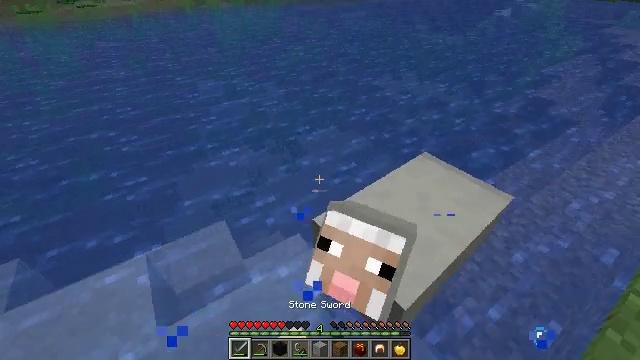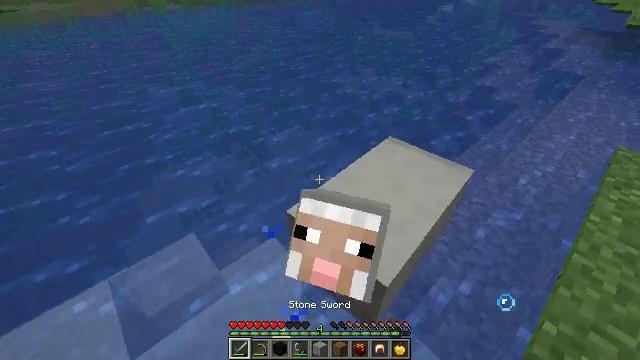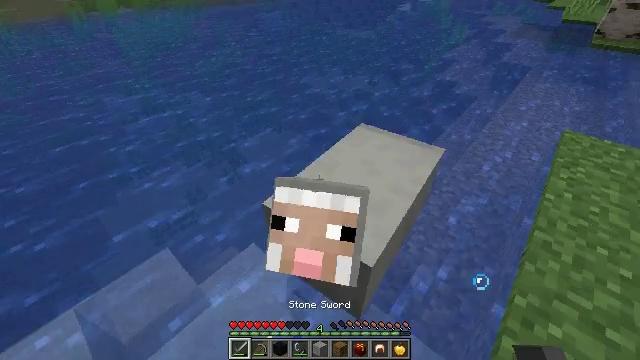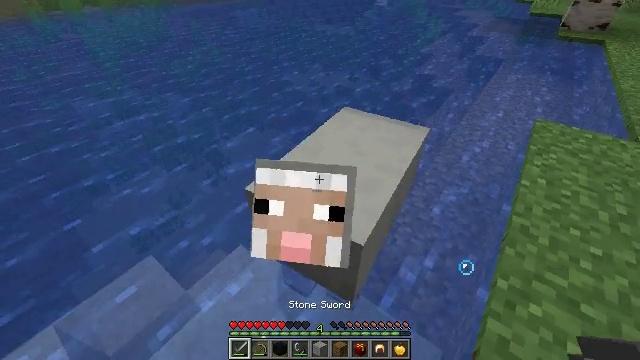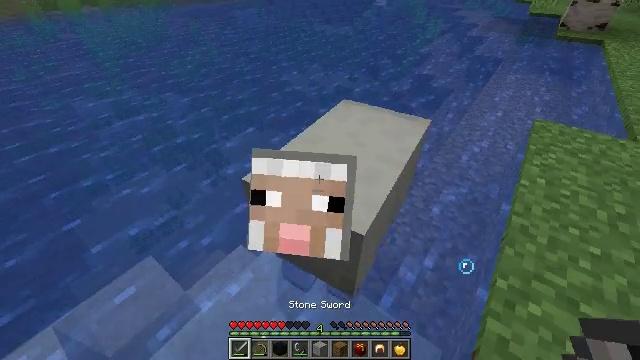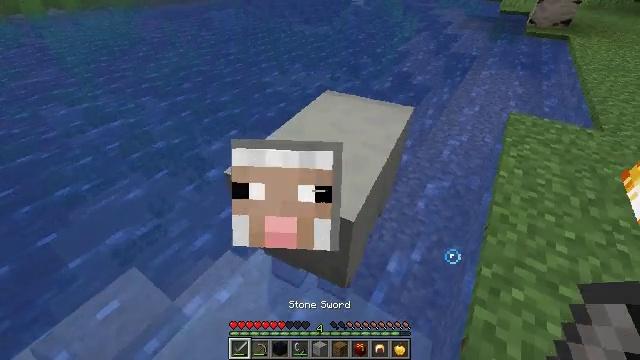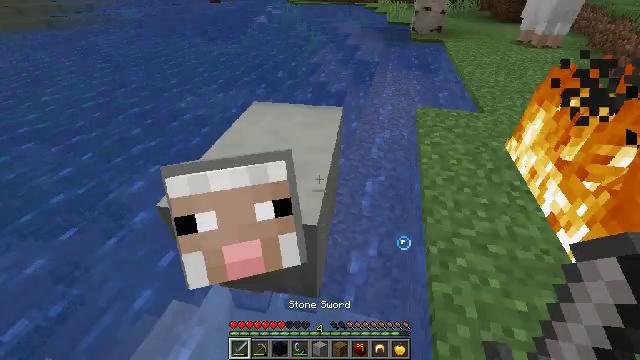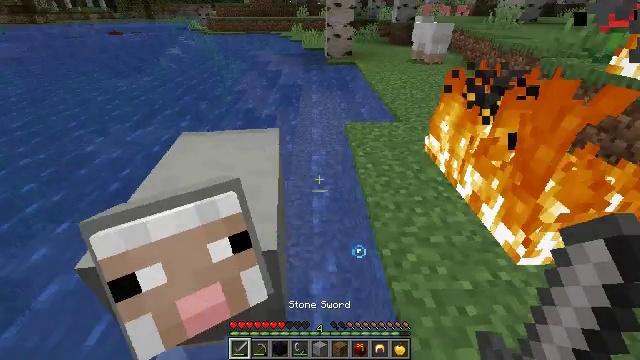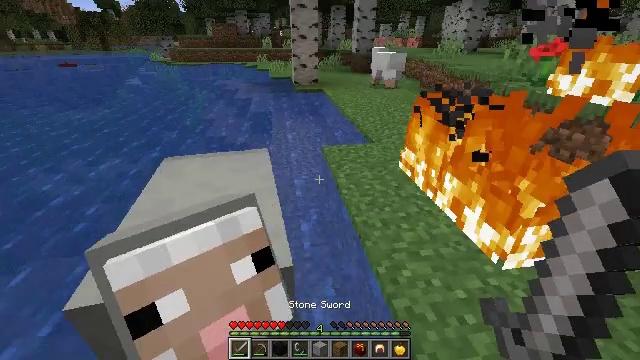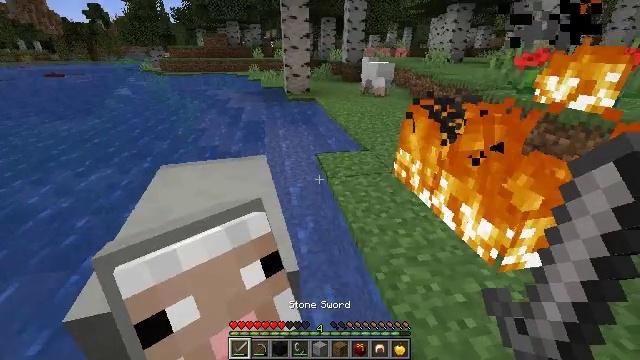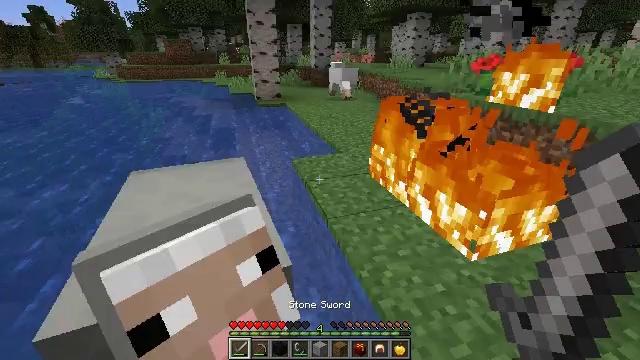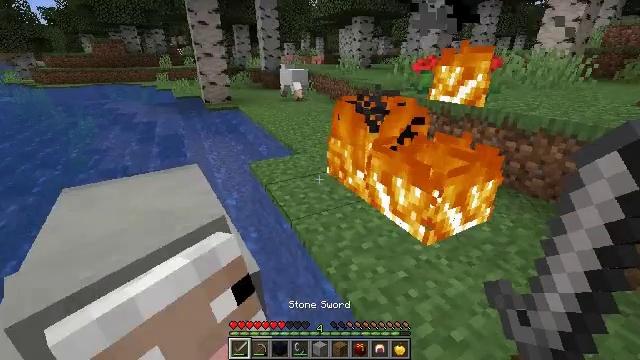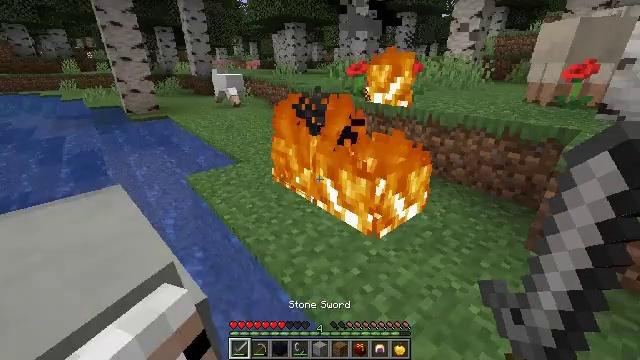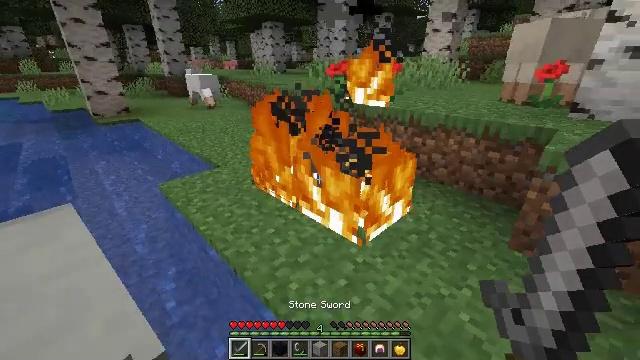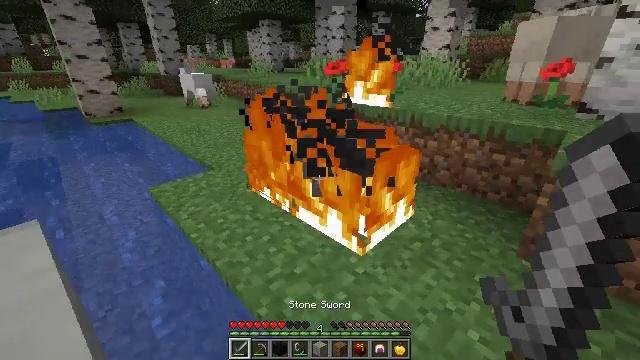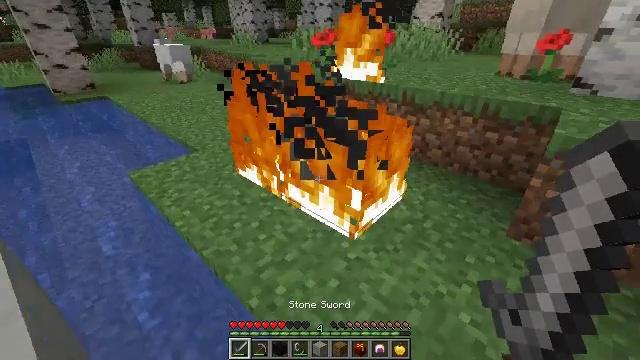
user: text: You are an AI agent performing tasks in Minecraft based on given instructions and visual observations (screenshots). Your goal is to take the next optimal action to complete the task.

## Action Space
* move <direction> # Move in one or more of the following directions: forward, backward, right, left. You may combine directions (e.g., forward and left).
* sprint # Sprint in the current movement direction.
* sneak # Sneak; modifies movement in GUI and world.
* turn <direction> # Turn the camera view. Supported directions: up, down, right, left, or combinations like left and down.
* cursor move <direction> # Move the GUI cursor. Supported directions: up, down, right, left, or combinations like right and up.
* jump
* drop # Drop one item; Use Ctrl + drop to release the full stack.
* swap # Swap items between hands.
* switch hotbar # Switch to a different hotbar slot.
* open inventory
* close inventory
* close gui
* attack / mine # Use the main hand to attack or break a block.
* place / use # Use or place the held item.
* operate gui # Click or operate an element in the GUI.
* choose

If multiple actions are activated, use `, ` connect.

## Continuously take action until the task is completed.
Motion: motion action
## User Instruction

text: Destroy the fire.
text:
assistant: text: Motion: turn right
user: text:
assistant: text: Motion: turn right
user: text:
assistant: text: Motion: turn right
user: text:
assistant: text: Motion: no_op
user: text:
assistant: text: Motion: turn right
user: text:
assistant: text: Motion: move left, turn right and up
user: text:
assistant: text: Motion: move left, turn right and up
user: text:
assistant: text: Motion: turn right and up
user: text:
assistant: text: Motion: turn right and up
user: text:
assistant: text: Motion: turn right and up
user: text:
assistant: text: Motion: turn right
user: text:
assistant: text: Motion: move forward, turn right
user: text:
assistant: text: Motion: move forward, turn right
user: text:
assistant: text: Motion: move forward
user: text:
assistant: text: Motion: move forward, turn right and down
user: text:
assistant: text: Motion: move forward, turn right and down
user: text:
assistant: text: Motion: turn right
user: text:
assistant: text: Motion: attack / mine
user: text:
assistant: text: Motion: attack / mine
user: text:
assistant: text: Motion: attack / mine
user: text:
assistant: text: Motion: turn left and up, attack / mine
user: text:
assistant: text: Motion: turn left and up, attack / mine
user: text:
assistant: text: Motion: turn left and up, attack / mine
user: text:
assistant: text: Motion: turn left and up
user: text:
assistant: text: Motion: attack / mine
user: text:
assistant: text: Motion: attack / mine
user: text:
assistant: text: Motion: attack / mine
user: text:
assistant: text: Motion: move forward, turn right and up
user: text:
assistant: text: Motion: move forward, turn right and up
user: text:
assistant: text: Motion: move forward, turn right and up